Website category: jobs
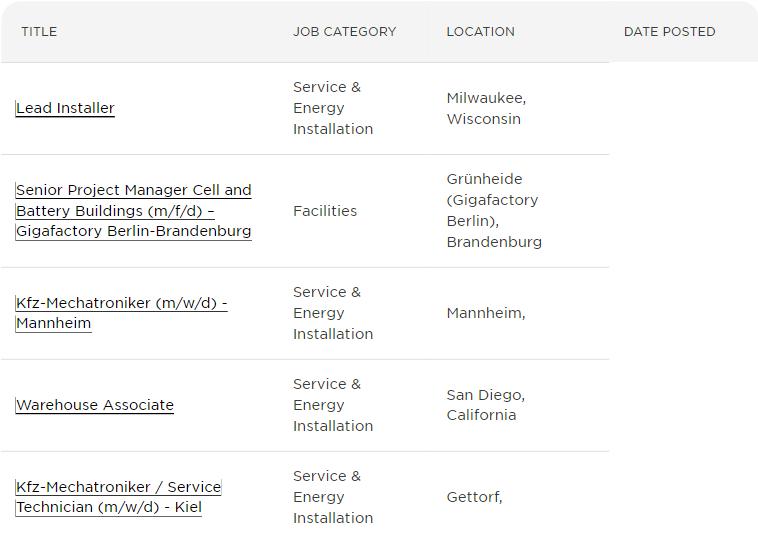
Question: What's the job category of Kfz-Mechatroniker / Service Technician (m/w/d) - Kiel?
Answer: Service & Energy Installation

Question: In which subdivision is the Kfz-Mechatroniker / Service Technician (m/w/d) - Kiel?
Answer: Service & Energy Installation

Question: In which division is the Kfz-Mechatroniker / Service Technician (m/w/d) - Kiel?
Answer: Service & Energy Installation

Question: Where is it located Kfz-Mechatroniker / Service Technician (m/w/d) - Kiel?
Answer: Service & Energy Installation

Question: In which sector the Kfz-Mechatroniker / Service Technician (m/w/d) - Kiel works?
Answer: Service & Energy Installation

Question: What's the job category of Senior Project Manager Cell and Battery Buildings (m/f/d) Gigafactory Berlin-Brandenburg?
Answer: Facilities

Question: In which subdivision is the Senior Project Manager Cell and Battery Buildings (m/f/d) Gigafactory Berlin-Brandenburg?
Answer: Facilities

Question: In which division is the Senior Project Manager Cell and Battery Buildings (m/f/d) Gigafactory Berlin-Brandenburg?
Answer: Facilities

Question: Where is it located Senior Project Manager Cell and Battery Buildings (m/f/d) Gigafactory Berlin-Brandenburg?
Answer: Facilities

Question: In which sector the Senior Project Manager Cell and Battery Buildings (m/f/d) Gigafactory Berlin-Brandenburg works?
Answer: Facilities

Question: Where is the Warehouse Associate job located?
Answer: San Diego, California

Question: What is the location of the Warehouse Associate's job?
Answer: San Diego, California

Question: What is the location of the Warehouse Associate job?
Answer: San Diego, California

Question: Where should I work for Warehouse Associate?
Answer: San Diego, California

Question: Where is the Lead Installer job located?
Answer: Milwaukee, Wisconsin

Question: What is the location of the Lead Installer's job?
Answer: Milwaukee, Wisconsin

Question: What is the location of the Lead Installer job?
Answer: Milwaukee, Wisconsin

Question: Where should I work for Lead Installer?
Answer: Milwaukee, Wisconsin

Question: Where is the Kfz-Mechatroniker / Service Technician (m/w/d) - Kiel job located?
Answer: Gettorf,

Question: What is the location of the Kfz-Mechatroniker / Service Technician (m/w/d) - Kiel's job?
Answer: Gettorf,

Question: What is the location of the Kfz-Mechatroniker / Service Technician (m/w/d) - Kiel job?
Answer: Gettorf,

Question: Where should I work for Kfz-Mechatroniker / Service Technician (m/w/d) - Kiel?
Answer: Gettorf,

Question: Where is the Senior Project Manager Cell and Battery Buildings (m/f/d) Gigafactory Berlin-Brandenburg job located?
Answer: Grnheide (Gigafactory Berlin), Brandenburg

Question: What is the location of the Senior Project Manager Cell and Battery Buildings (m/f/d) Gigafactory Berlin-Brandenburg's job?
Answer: Grnheide (Gigafactory Berlin), Brandenburg

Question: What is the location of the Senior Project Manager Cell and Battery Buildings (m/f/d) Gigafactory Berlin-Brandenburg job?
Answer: Grnheide (Gigafactory Berlin), Brandenburg

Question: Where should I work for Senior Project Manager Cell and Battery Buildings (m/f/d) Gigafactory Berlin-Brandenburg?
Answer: Grnheide (Gigafactory Berlin), Brandenburg

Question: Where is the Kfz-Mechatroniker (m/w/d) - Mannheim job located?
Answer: Mannheim,

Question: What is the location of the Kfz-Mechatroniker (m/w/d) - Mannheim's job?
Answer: Mannheim,

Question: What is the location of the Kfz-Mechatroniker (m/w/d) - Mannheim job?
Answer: Mannheim,

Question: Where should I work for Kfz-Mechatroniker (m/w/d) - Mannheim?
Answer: Mannheim,

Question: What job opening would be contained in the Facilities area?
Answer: Senior Project Manager Cell and Battery Buildings (m/f/d) Gigafactory Berlin-Brandenburg

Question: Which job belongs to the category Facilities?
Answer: Senior Project Manager Cell and Battery Buildings (m/f/d) Gigafactory Berlin-Brandenburg

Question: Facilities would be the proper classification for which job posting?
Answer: Senior Project Manager Cell and Battery Buildings (m/f/d) Gigafactory Berlin-Brandenburg

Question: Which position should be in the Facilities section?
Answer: Senior Project Manager Cell and Battery Buildings (m/f/d) Gigafactory Berlin-Brandenburg

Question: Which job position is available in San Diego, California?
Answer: Warehouse Associate

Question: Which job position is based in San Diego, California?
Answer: Warehouse Associate

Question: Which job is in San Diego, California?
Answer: Warehouse Associate

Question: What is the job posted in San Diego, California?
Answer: Warehouse Associate

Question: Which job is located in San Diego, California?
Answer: Warehouse Associate

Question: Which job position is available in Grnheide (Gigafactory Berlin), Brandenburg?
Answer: Senior Project Manager Cell and Battery Buildings (m/f/d) Gigafactory Berlin-Brandenburg

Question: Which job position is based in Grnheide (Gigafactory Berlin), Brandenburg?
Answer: Senior Project Manager Cell and Battery Buildings (m/f/d) Gigafactory Berlin-Brandenburg

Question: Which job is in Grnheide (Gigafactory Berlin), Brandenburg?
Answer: Senior Project Manager Cell and Battery Buildings (m/f/d) Gigafactory Berlin-Brandenburg

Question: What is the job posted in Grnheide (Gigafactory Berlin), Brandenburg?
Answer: Senior Project Manager Cell and Battery Buildings (m/f/d) Gigafactory Berlin-Brandenburg

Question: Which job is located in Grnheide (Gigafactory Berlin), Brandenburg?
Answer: Senior Project Manager Cell and Battery Buildings (m/f/d) Gigafactory Berlin-Brandenburg

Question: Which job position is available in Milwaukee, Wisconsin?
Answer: Lead Installer

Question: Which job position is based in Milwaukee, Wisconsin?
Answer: Lead Installer

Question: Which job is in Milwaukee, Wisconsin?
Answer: Lead Installer

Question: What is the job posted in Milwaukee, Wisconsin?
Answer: Lead Installer

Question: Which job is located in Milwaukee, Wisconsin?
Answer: Lead Installer

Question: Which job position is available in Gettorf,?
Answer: Kfz-Mechatroniker / Service Technician (m/w/d) - Kiel

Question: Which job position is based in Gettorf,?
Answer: Kfz-Mechatroniker / Service Technician (m/w/d) - Kiel

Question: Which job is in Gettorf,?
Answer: Kfz-Mechatroniker / Service Technician (m/w/d) - Kiel

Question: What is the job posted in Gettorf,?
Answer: Kfz-Mechatroniker / Service Technician (m/w/d) - Kiel

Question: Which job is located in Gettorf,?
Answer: Kfz-Mechatroniker / Service Technician (m/w/d) - Kiel

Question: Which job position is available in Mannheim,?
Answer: Kfz-Mechatroniker (m/w/d) - Mannheim

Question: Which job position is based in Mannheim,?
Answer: Kfz-Mechatroniker (m/w/d) - Mannheim

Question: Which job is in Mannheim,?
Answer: Kfz-Mechatroniker (m/w/d) - Mannheim

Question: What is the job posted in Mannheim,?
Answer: Kfz-Mechatroniker (m/w/d) - Mannheim

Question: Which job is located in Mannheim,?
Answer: Kfz-Mechatroniker (m/w/d) - Mannheim